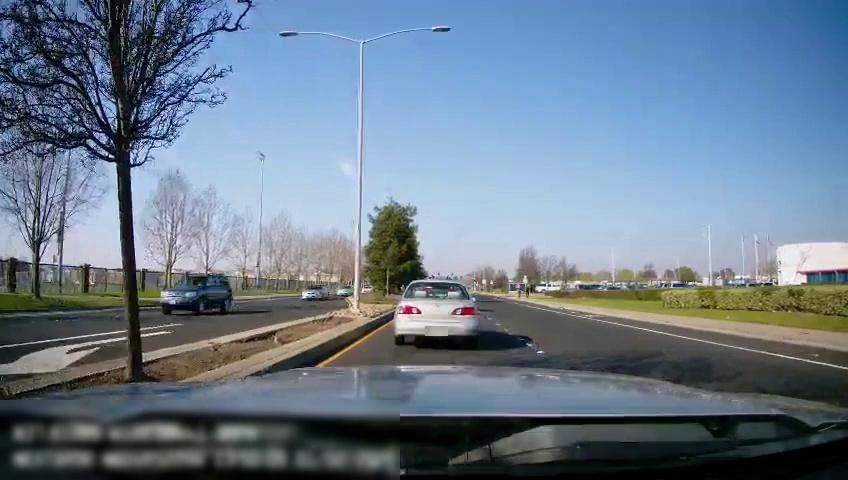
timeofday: Day
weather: Sunny
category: Drivable Space
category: Drivable Space
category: Vehicles | SUV
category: Vehicles | Car
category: Vehicles | Car
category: Vehicles | Car
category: Vehicles | Truck
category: Pedestrians
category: Pedestrians
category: Vehicles | Car
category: Lanes | Current Lane
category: Lanes | Current Lane
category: Lanes | Alternate Lane
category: Lanes | Opposite Lane